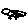
Label: bird